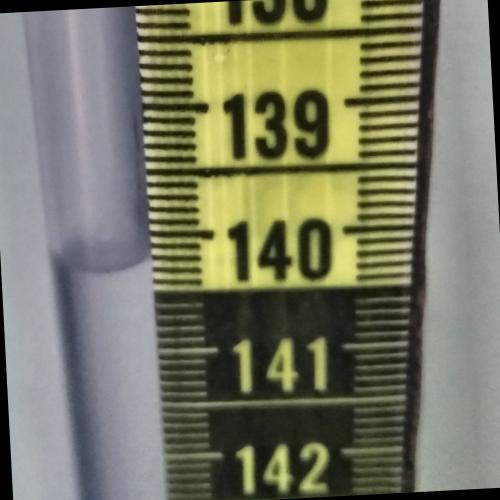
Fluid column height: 140.2 cm